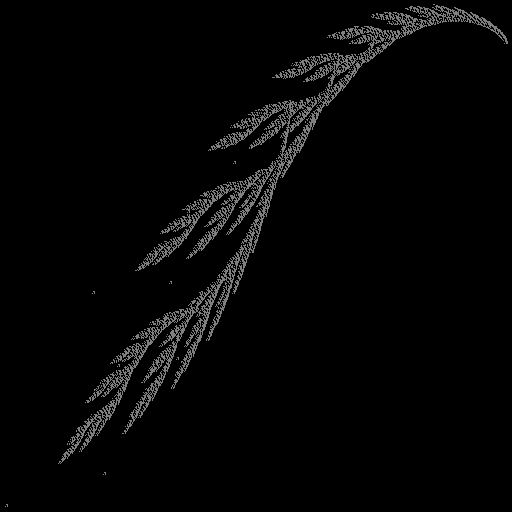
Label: snail